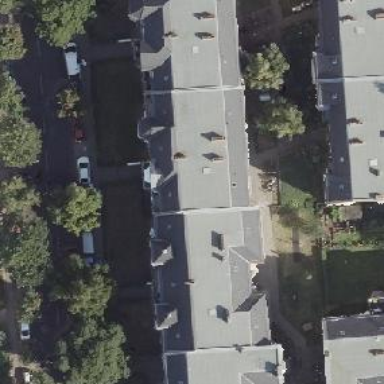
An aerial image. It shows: Apartment building with double saltbox roof shape.